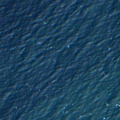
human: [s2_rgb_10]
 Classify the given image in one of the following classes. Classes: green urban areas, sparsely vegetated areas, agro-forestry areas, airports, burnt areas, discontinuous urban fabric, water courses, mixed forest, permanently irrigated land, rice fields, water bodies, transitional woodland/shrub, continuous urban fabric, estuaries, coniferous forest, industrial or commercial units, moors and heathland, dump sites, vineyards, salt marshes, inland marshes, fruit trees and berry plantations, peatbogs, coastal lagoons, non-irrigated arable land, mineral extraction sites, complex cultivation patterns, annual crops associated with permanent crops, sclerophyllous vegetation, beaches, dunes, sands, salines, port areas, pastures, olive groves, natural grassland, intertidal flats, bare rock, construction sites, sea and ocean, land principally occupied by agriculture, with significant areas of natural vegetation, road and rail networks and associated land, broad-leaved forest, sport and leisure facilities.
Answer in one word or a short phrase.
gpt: sea and ocean